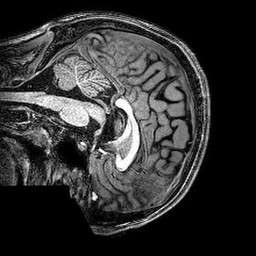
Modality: T1w
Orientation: sagittal
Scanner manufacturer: philips
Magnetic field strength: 3 T
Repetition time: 0.00819 s
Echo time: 0.00374 s